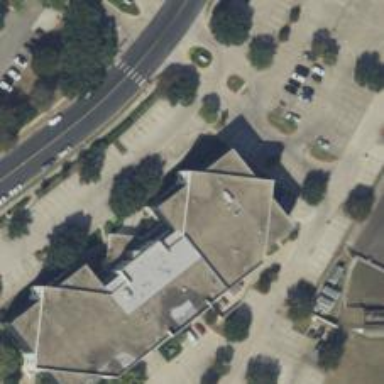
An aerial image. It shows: Healthcare clinic.